Question: I am trying to implement a scenario in which user will select one option among many in a group. See picture below:

Problem is that, when I click on a child, it does not hide/unhide the checkmark image of the clicked child.
My code is as follows:
'''
<?xml version="1.0" encoding="utf-8"?>
<RelativeLayout xmlns:android="http://schemas.android.com/apk/res/android"
android:layout_width="match_parent"
android:layout_height="match_parent"
android:padding="10dip" >
<TextView
android:id="@+id/childname"
android:layout_width="wrap_content"
android:layout_height="wrap_content"
android:text="medium Text"
android:layout_alignParentLeft="true"
android:textAppearance="?android:attr/textAppearanceMedium"/>
<ImageView
android:id="@+id/checkmark"
android:layout_width="wrap_content"
android:layout_height="wrap_content"
android:layout_alignBottom="@+id/childname"
android:layout_alignParentRight="true"
android:layout_marginRight="22dp"
android:background="@android:color/transparent"
android:visibility="invisible"
android:src="@drawable/checkmark" />
<ImageView
android:id="@+id/imageView1"
android:layout_width="wrap_content"
android:layout_height="wrap_content"
android:layout_alignTop="@+id/childname"
android:layout_marginRight="53dp"
android:layout_toLeftOf="@+id/checkmark"
android:src="@drawable/splitthehalfbutton" />
</RelativeLayout>
'''
'''
@Override
public boolean onChildClick(ExpandableListView parent, View v,
int groupPosition, int childPosition, long id) {
CreatePizzaAdapter adapter = (CreatePizzaAdapter) parent.getExpandableListAdapter();
for (int i = 0; i < adapter.getChildernCount().get(groupPosition); i++) {
ImageView checkbox = (ImageView) v.findViewById(R.id.checkmark);
if(i == childPosition)//toggle hidden
{
if(checkbox.getVisibility() == View.INVISIBLE)
checkbox.setVisibility(View.VISIBLE);
else
checkbox.setVisibility(View.INVISIBLE);
}
else//keep others hidden
{
checkbox.setVisibility(View.INVISIBLE);
}
}
return true;
}
'''
I don't know what I am doing wrong... Plz help me.. Thanks. If you need any additional code, just tell me.
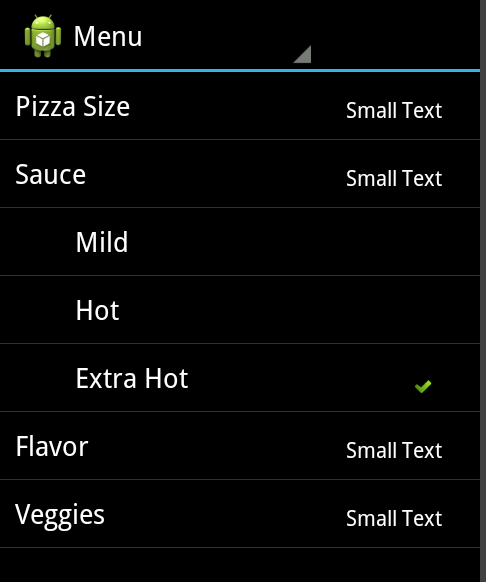
Answer: Try this:
'''
@Override
public boolean onChildClick(ExpandableListView parent, View v,
int groupPosition, int childPosition, long id)
{
int iCount;
int iIdx;
Object item;
CreatePizzaAdapter adapter = (CreatePizzaAdapter) parent.getExpandableListAdapter();
iCount = adapter.getChildrenCount(groupPosition);
for ( iIdx = 0; iIdx < iCount; ++iIdx )
{
item = adapter.getChild(groupPosition, iIdx);
if ( item != null )
{
// Here you would cast item to the appropriate type for this row
if ( iIdx == childPosition )
{
// Here you would toggle checked state in the data for this item
}
else
{
// Here you would clear checked state in the data for this item
}
}
}
parent.invalidateViews(); // Update the list view
}
'''